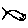
Label: fish